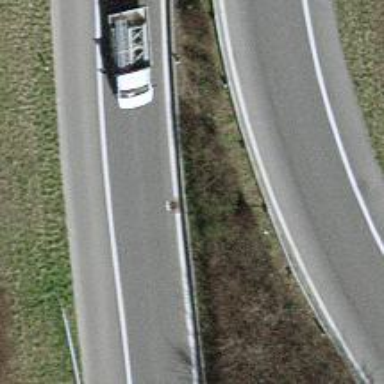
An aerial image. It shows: Guard rail as barrier.